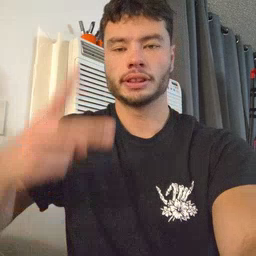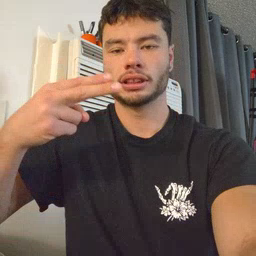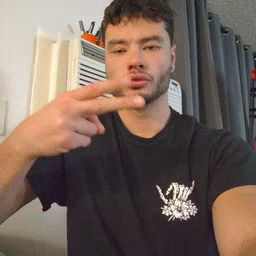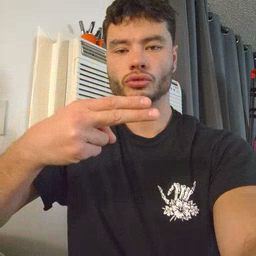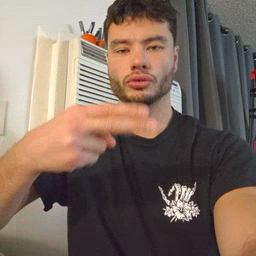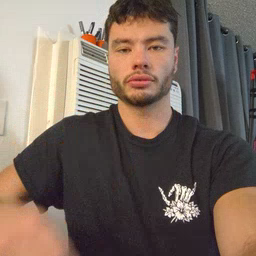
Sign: scissors